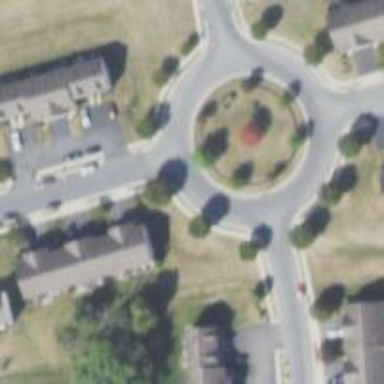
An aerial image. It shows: Residential road that intersects with roundabout.